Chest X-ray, PA view. Patient: 28 years old, sex M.
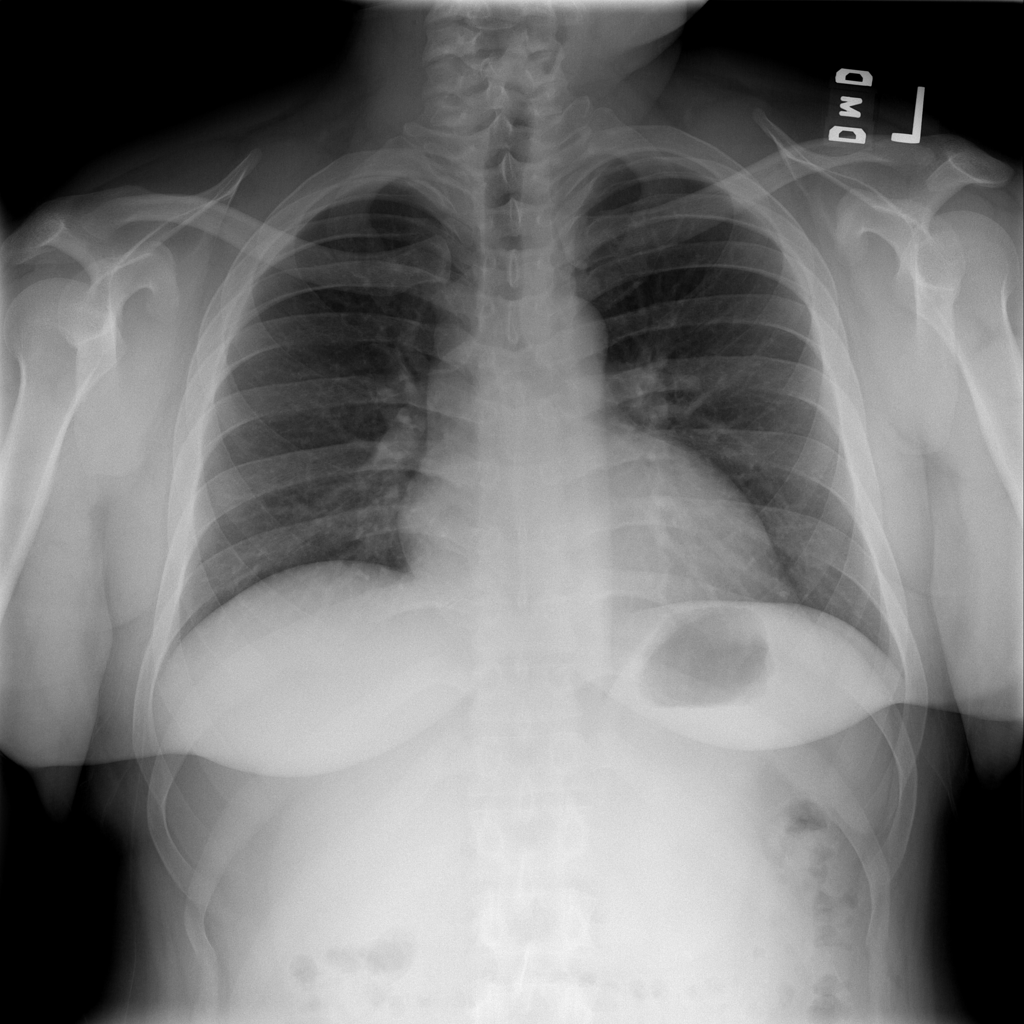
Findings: No Finding